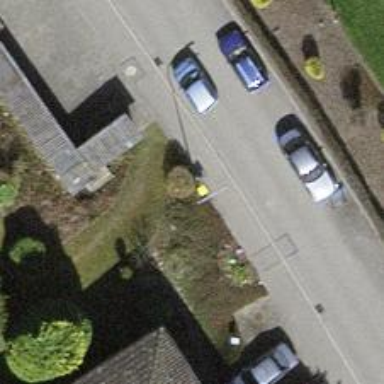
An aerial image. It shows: Post box is visible.